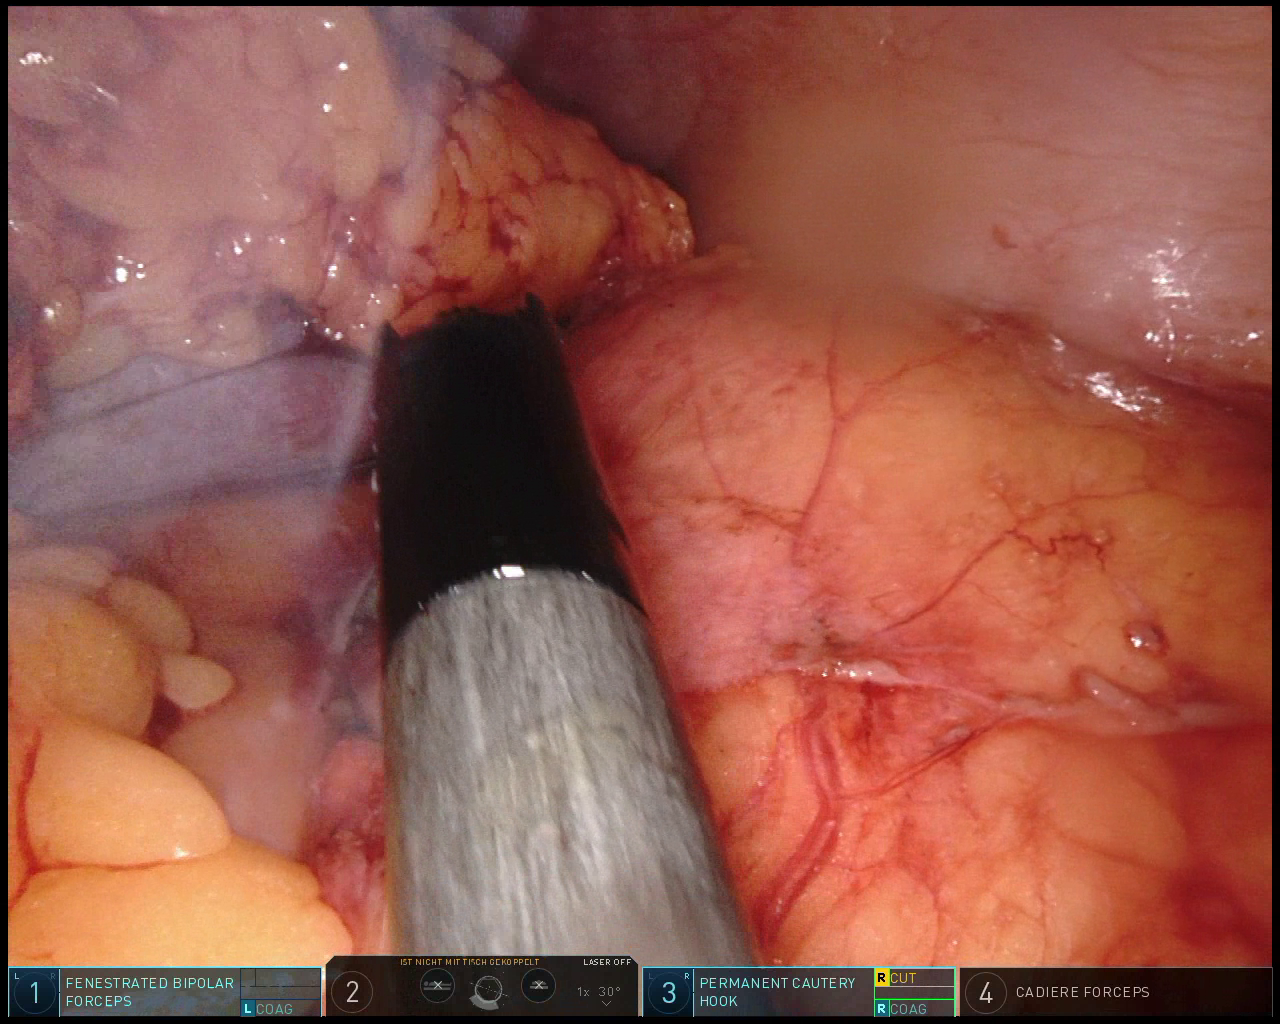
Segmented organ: spleen
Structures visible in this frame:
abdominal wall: yes
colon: yes
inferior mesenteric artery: no
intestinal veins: no
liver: no
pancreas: no
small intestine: no
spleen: yes
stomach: no
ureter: no
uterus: no
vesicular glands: no